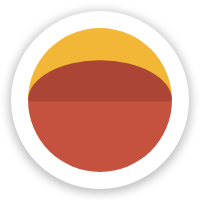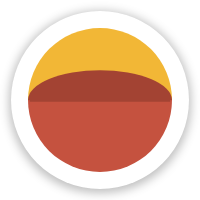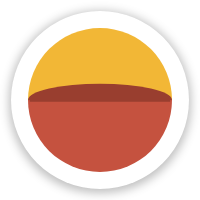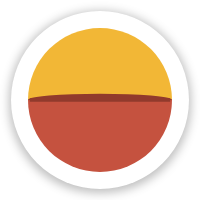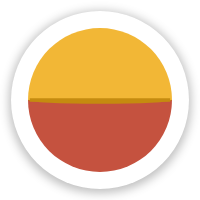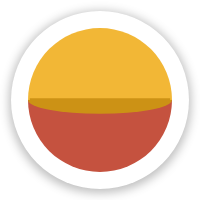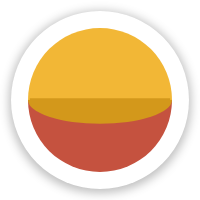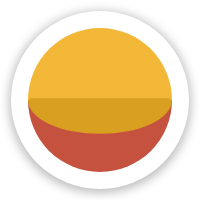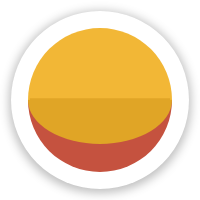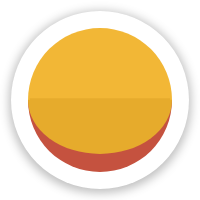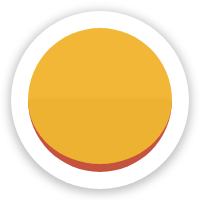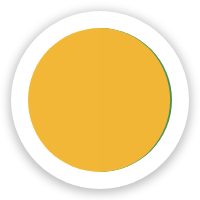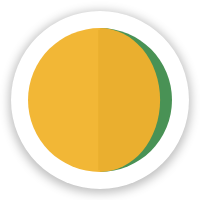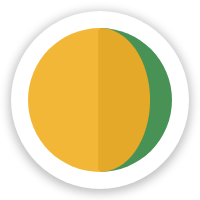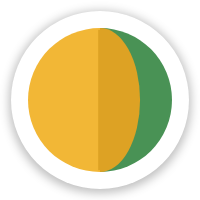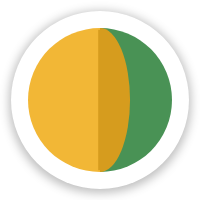
Cursor type: progress
OS/theme: linux-google-cursor
Variant: blue